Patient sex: M
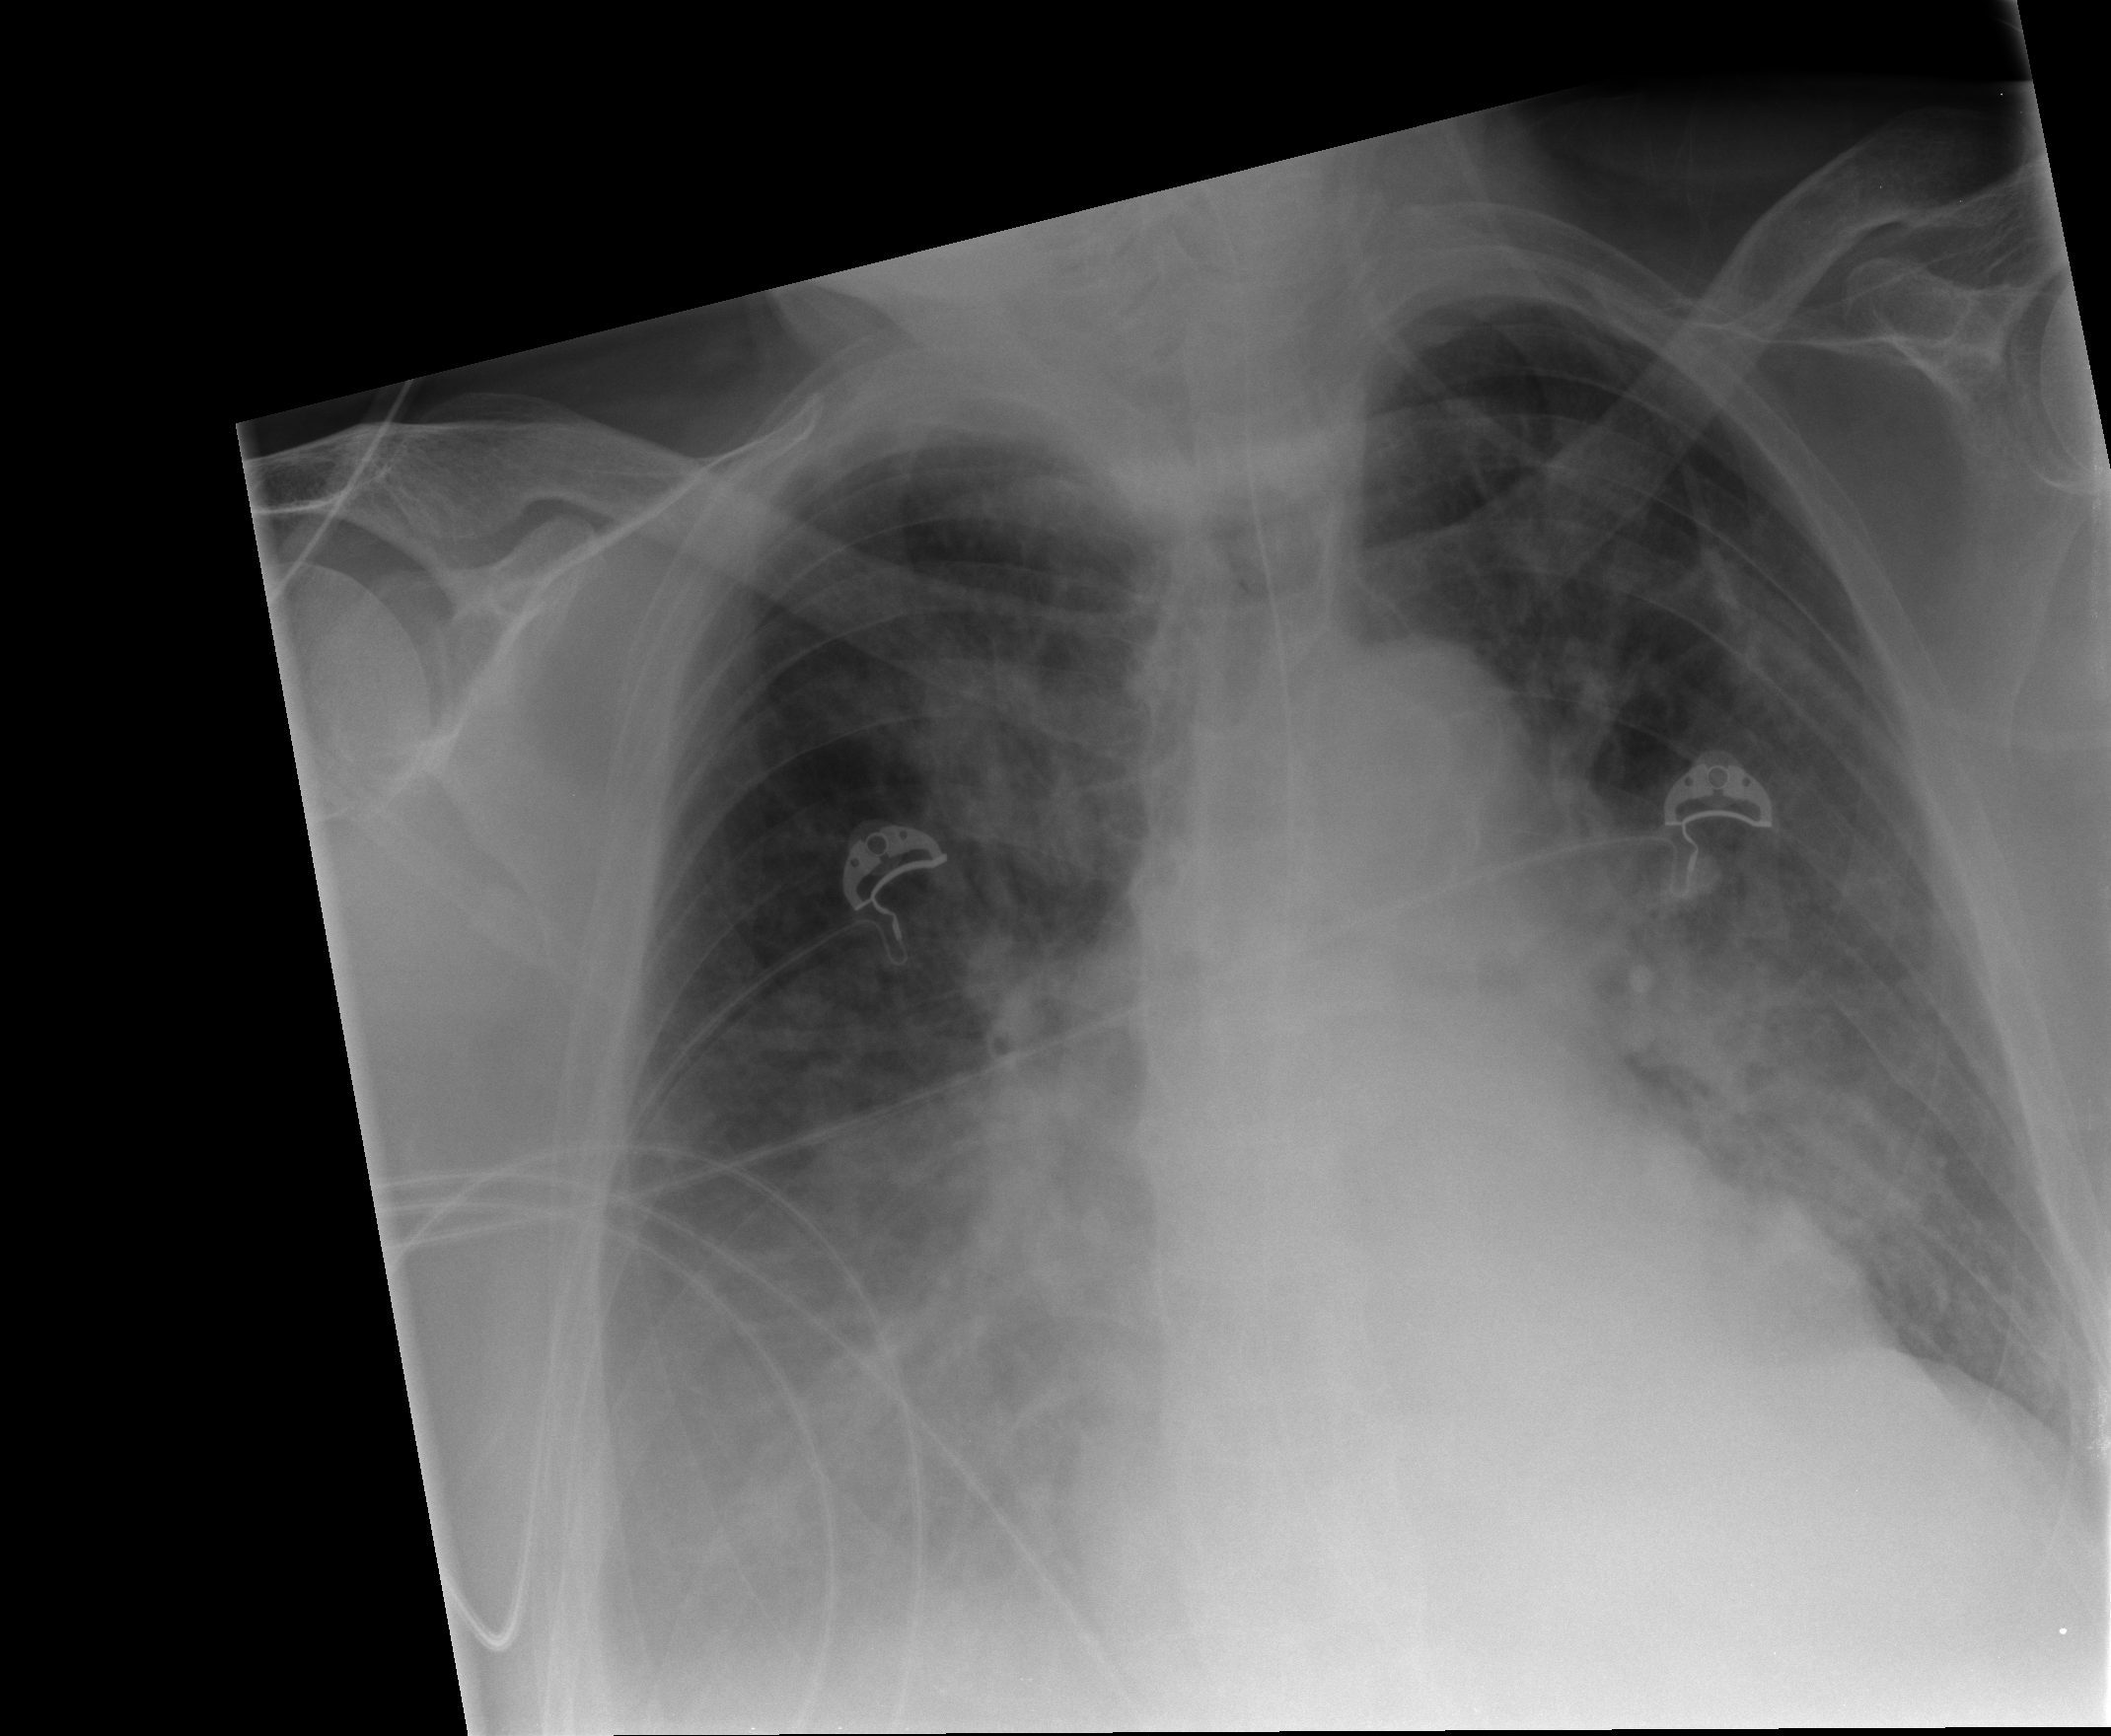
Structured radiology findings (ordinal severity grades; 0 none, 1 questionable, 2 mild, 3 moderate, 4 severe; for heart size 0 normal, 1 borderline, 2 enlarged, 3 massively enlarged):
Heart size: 2
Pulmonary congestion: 2
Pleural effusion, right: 2
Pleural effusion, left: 0
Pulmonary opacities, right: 2
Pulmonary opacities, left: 2
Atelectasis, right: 2
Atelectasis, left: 2